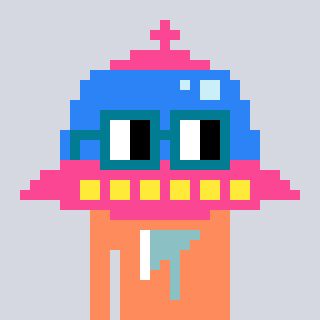
a pixel art character with square dark green glasses, a ufo-shaped head and a peachy-colored body on a cool background